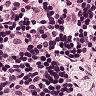
Metastatic tissue present: no